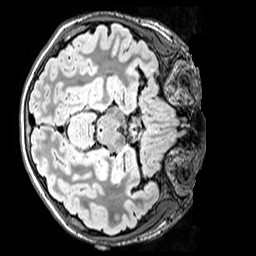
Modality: FLAIR
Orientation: axial
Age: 11
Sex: male
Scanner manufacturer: siemens
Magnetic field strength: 3 T
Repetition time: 5 s
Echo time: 0.388 s